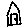
Label: house